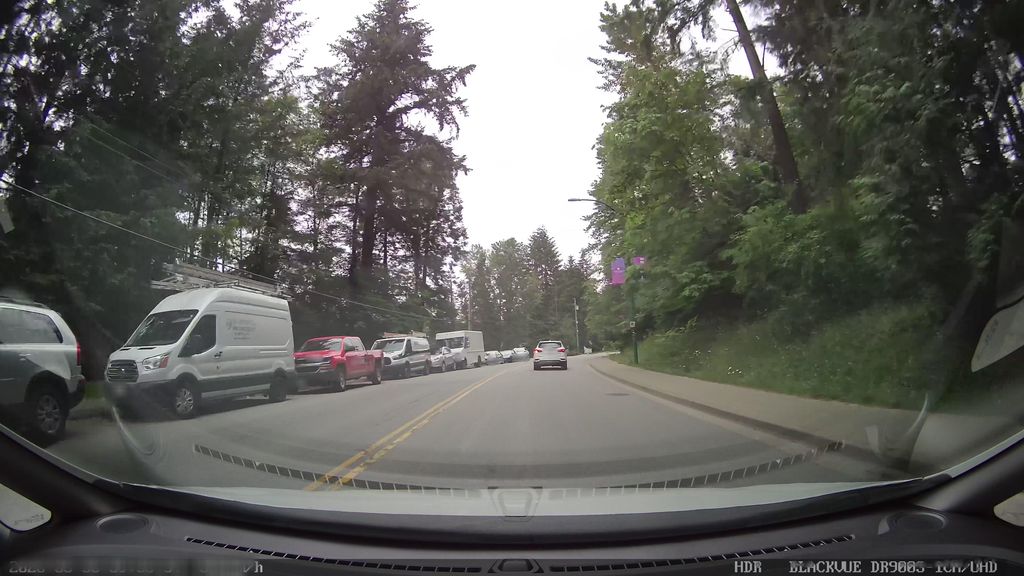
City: vancouver